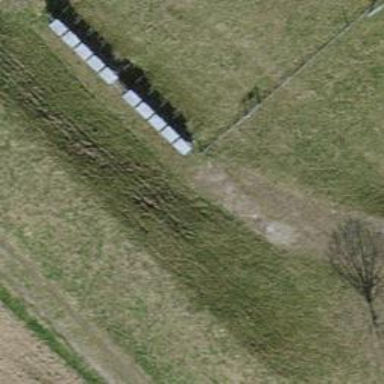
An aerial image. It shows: Retaining wall.